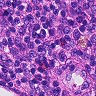
Metastatic tissue present: no